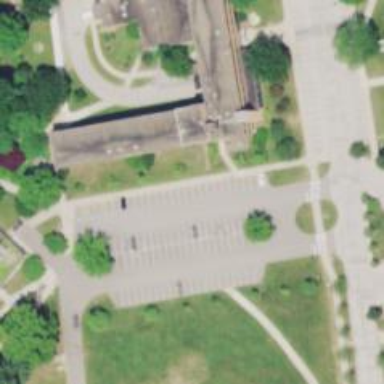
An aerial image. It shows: Parking area with asphalt surface.